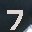
Label: 7